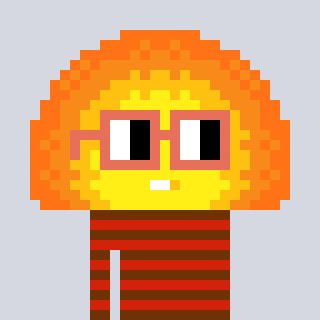
a pixel art character with square orange glasses, a sunset-shaped head and a red-colored body on a cool background